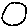
Label: circle